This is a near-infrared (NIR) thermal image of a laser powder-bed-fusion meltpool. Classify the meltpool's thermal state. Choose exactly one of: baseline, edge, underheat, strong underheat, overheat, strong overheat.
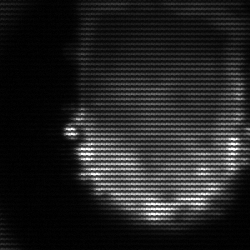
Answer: baseline